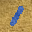
Label: 1